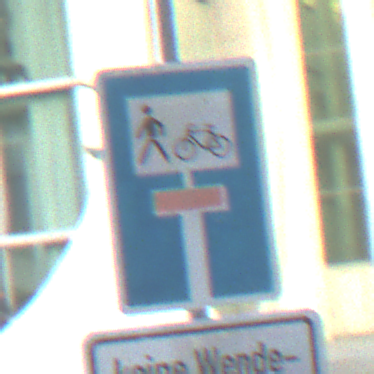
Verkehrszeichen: SackgasseRadverkehrFussgaengerDurchlaessig
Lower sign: HinweisGeaenderteVorfahrtVerkehrsfuehrungVerkehrsregelung3
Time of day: SunriseSunset
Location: Outdoor (Urban)
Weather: PartlyCloudy
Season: NotSpecified
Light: Natural